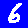
Digit: 6